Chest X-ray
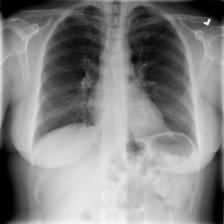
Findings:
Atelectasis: negative
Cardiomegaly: negative
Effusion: negative
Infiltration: negative
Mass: negative
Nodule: negative
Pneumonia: negative
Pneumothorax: negative
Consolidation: negative
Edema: negative
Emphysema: negative
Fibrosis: negative
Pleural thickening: negative
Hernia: negative